Question:
I have tried this but couldn't achieve. I used justifiedfieldmanager buy its for only 2 label. I used horizontalfieldmanager but it couldn't align it like this way. I just stuck in it how to get this type of layout in blackberry! Any help is really appreciated!
Thanks!!
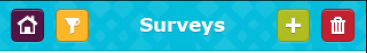
Answer: I just found the solution:
'''
HorizontalFieldManager hfm = new HorizontalFieldManager();
final ImageButton home = new ImageButton("",Field.FOCUSABLE, "home.png","home.png", 0x9cbe95);
final ImageButton add = new ImageButton("",Field.FOCUSABLE, "add.png","add.png", 0x9cbe95);
final ImageButton plus = new ImageButton("",Field.FOCUSABLE, "plus.png","plus.png", 0x9cbe95);
final ImageButton bin = new ImageButton("",Field.FOCUSABLE, "bin.png","bin.png", 0x9cbe95);
home.setMargin(0,0,0,50);
'''
Similary setmargins of others too!!